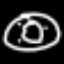
Label: donut